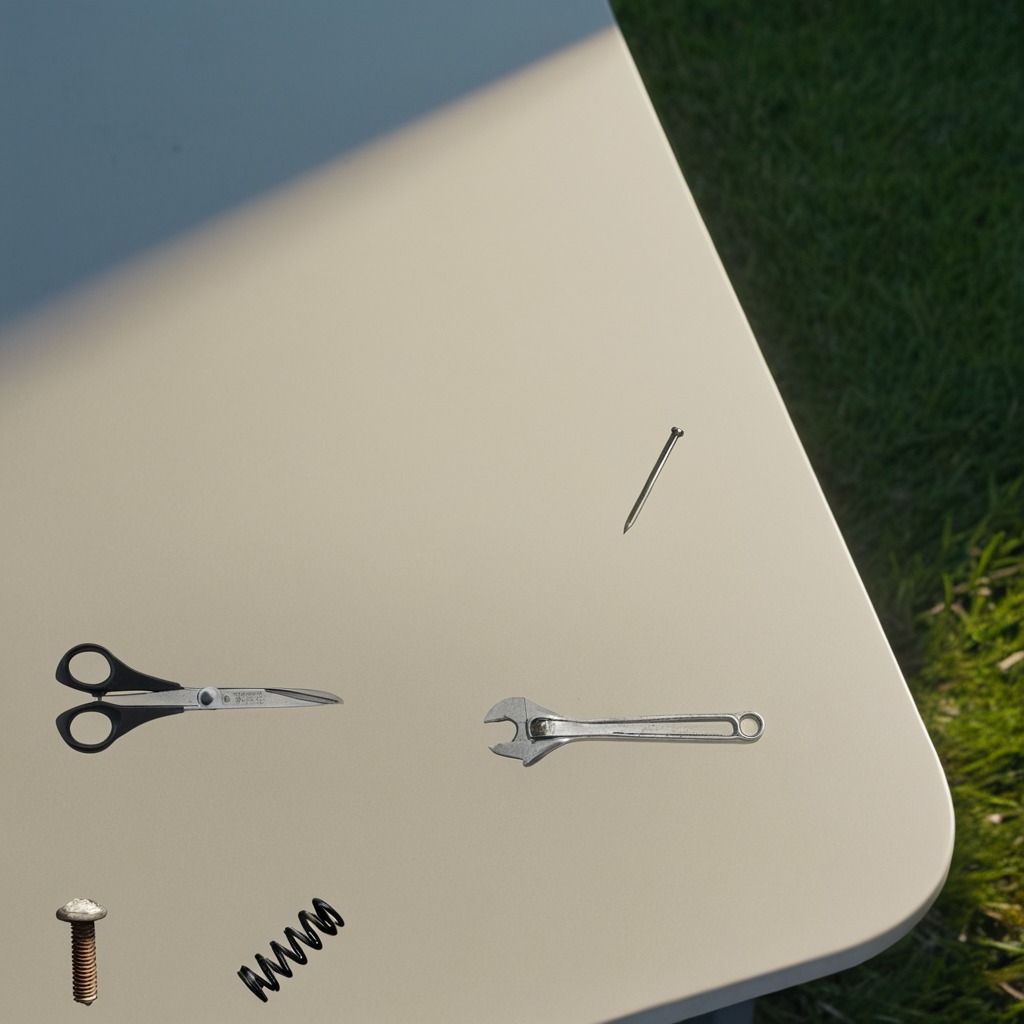
A metal machine screw, an iron nail, a coiled metal spring, a pair of scissors, and a wrench are lying on the textured surface.